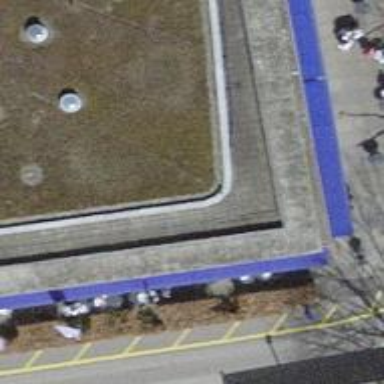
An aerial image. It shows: Café.